Question: I have encountered a problem while setting up the font properties file to train tesseract v 3.01 ocr engine. according to the 3.01v you are required to setup a font properties file. The format of the font_properties file is such that
and 0 or 1 flags must be used to indicate the properties. does any one know what fixed, serif or fraktur means?
and when I run it with my font_properties file it throws the following error
Thank you
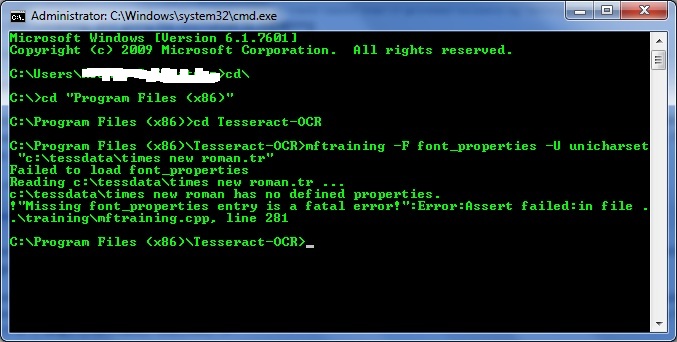
Answer: No input files to Tesseract training should have spaces in their names.
The entry in font_properties should match the fontname part of the name of the image file; e.g., if font_properties has uknumberplate, then the filename of your image should be eng.uknumberplate.exp0.tif.